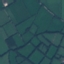
Land use / land cover: Pasture